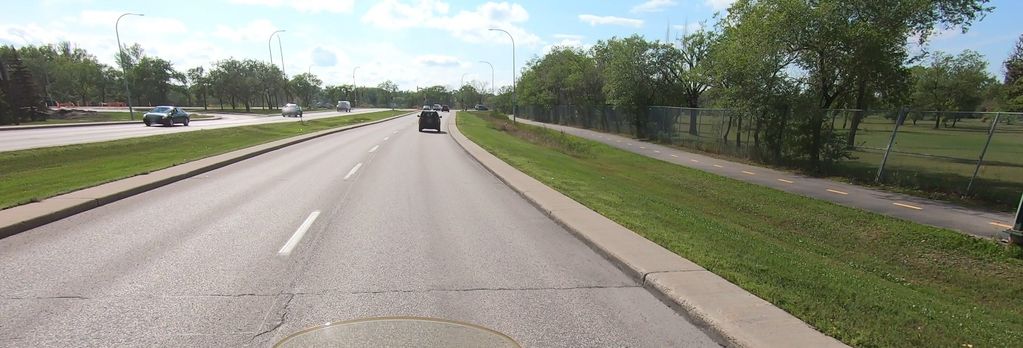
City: winnipeg